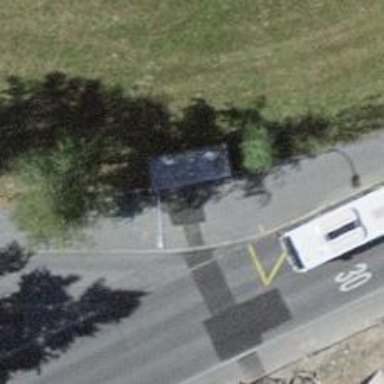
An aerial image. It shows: Kerb barrier.